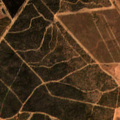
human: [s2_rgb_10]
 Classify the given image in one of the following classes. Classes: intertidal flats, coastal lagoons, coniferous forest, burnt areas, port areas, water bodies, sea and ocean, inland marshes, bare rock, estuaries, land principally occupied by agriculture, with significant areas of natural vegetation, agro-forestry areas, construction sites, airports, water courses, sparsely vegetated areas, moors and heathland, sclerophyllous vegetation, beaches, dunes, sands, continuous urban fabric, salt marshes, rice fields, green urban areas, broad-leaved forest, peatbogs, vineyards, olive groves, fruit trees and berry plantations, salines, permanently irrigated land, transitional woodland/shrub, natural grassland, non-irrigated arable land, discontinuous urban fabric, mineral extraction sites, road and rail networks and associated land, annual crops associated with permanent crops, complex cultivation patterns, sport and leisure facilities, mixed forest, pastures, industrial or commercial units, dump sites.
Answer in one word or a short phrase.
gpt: pastures, agro-forestry areas, transitional woodland/shrub